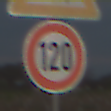
Verkehrszeichen: Geschwindigkeit120
Zusatzzeichen oben: SeitenwindVonRechts
Umgebung: Outdoor, Nature
Tageszeit: SunriseSunset
Wetter: PartlyCloudy
Licht: Natural
Jahreszeit: NotSpecified
Kontrast: LowContrast